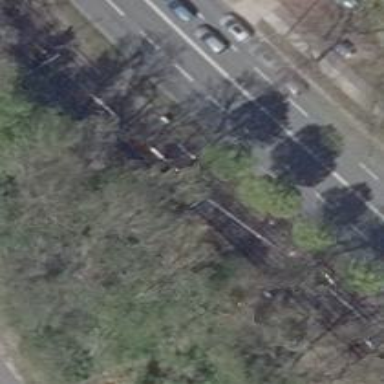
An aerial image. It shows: Tram railway with electrified contact lines.